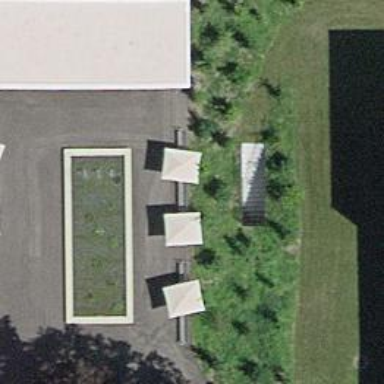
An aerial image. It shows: Bench for seating.